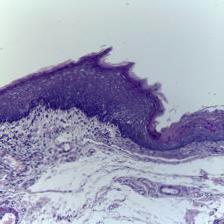
Diagnosis: Normal